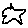
Label: star